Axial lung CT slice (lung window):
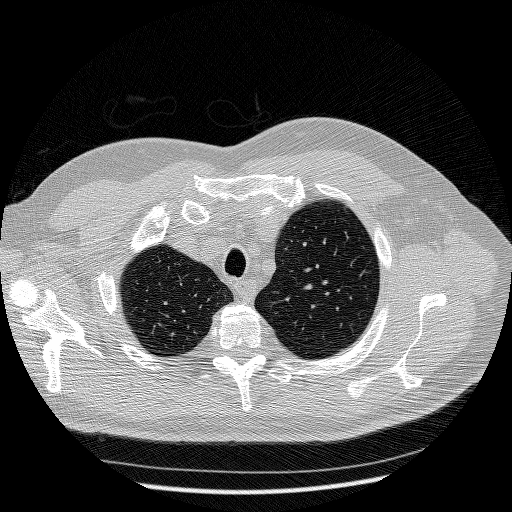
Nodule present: no